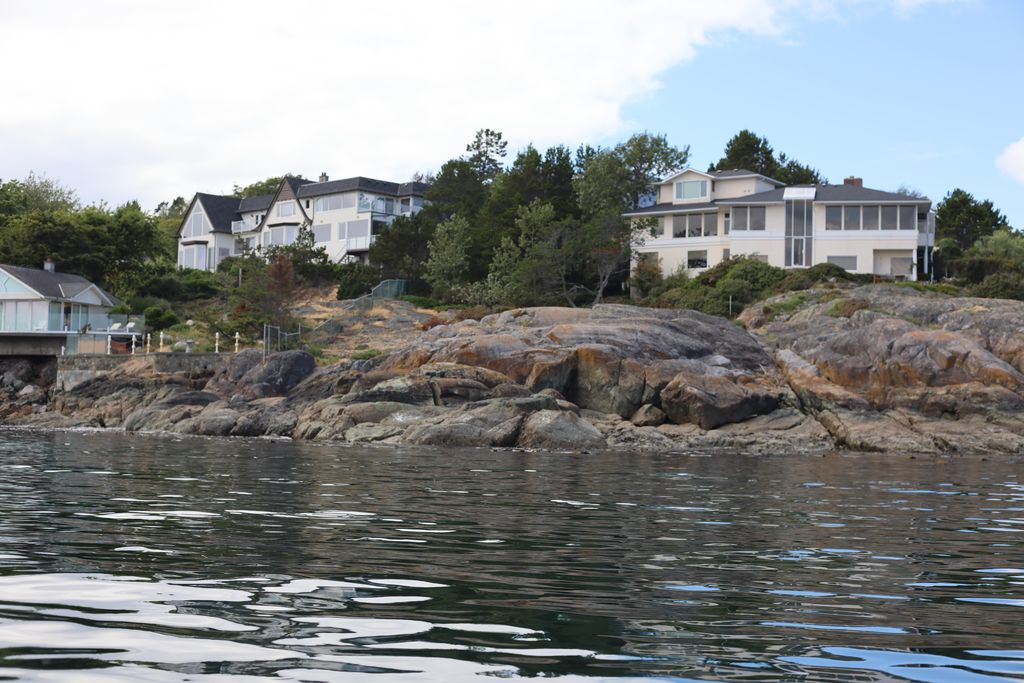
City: victoria